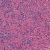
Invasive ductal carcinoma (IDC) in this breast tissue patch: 1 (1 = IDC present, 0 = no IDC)